Question: I'm very new to Android and I have the following layout xml code:
'''
<?xml version="1.0" encoding="utf-8"?>
<TableLayout
xmlns:android="http://schemas.android.com/apk/res/android"
android:layout_width="fill_parent"
android:layout_height="fill_parent"
android:stretchColumns="1"
android:background="#CCC">
<TableRow
android:background="#333"
android:padding="10px">
<Button
android:text="Sign-up"
android:id="@+id/signUp"
android:layout_width="wrap_content"
android:textSize="18px"
android:layout_height="wrap_content"
android:layout_gravity="left">
</Button>
<Button
android:text="About"
android:id="@+id/about"
android:layout_width="wrap_content"
android:textSize="18px"
android:layout_height="wrap_content"
android:layout_gravity="right"
android:gravity="">
</Button>
</TableRow>
</TableLayout>
'''
This produces the following layout:

How can I nudge the rightmost button to the left?
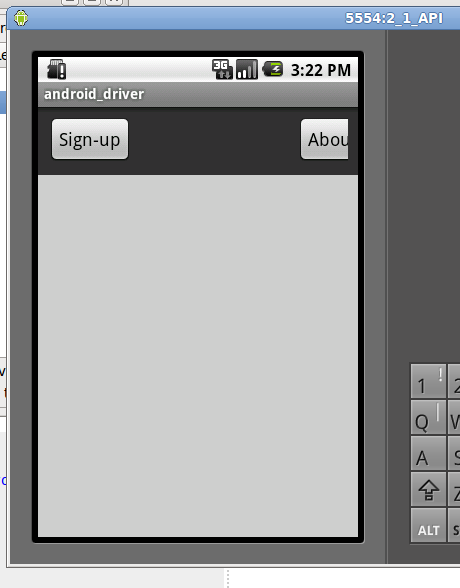
Answer: Instead of a 'TableLayout', try using a 'RelativeLayout':
'''
<?xml version="1.0" encoding="utf-8"?>
<RelativeLayout
xmlns:android="http://schemas.android.com/apk/res/android"
android:layout_width="fill_parent"
android:layout_height="wrap_content"
android:background="#CCC">
<Button
android:text="Sign-up"
android:id="@+id/signUp"
android:textSize="18px"
android:layout_width="wrap_content"
android:layout_height="wrap_content"
android:layout_alignParentLeft="true"/>
<Button
android:text="About"
android:id="@+id/about"
android:textSize="18px"
android:layout_width="wrap_content"
android:layout_height="wrap_content"
android:layout_alignParentRight="true"/>
</RelativeLayout>
'''